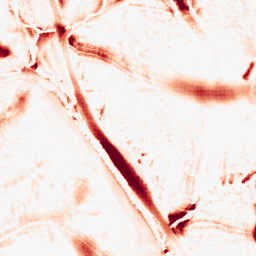
Category: morphological
Decomposition family: tophat
Decomposition parameters: size: 20
mode: white
Upsampling method: sinc_blackman
Upsampling parameters: scale: 8
kernel_size: 16
Upsampling scale: 8